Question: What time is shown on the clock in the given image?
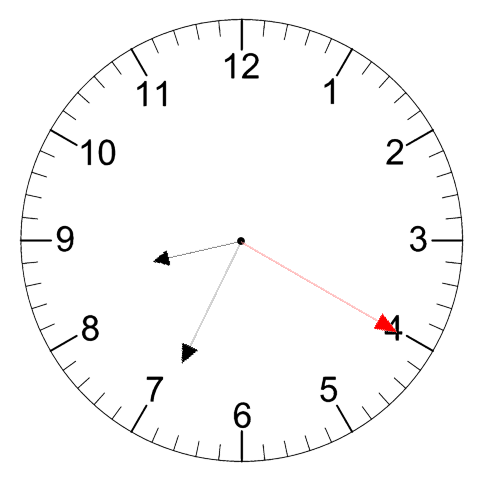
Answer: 08:34:20